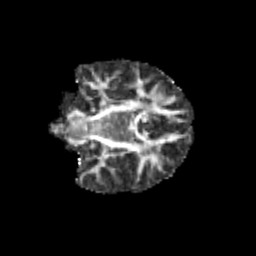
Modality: FA
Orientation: coronal
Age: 10
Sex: male
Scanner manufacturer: siemens
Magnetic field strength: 3 T
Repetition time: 3.8 s
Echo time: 0.07 s